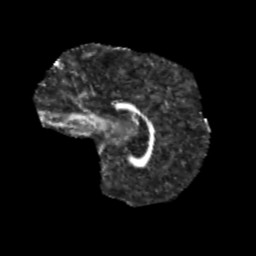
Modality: FA
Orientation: sagittal
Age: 10
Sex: male
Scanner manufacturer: siemens
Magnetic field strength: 3 T
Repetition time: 3.8 s
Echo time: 0.07 s